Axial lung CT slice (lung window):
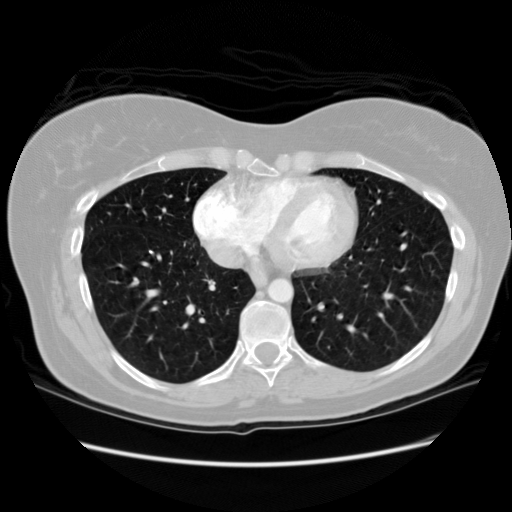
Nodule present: no